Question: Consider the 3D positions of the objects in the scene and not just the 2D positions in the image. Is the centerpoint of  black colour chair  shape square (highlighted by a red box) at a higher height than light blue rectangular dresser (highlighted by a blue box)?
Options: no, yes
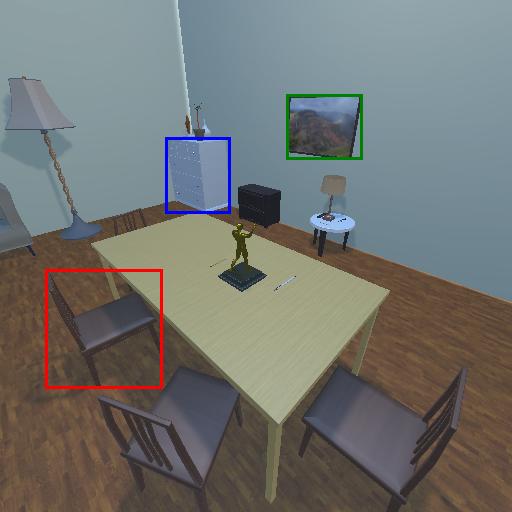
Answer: no